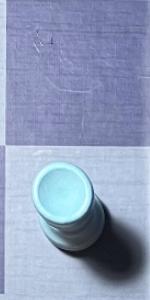
Label: Rook_White